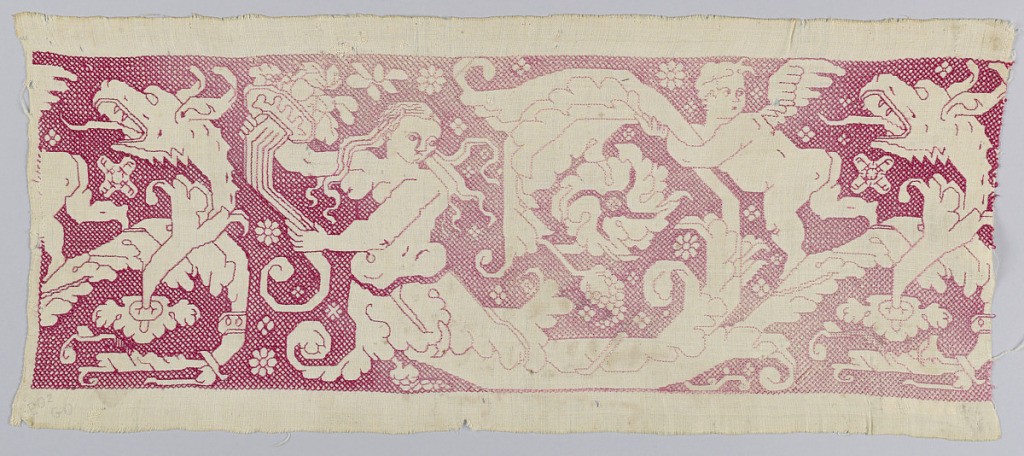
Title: Band
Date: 15th or 16th century
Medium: silk on linen Technique: embroidery stitches using silk: double running (parallel rows of double running for grid of background) on plain weave
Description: Band fragment showing mermaids, cupids and fantastic heads on a floral vine. In red silk on linen.